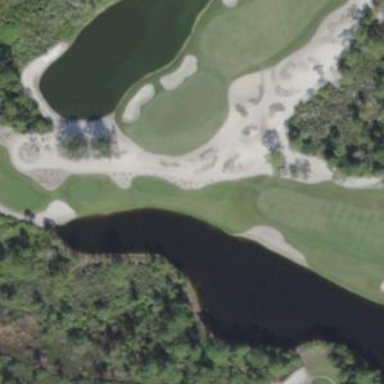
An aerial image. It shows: Area of rough grass used for golf.